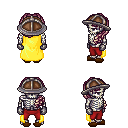
a pixel art fantasy rpg character, male body template, skeleton, yellow cape, red pants, white blonde princess hairstyle, chain helm, metal gloves, brown slippers, four views (front, back, left, right), 2x2 character sprite sheet, small pixel art, hard edges, no anti-aliasing